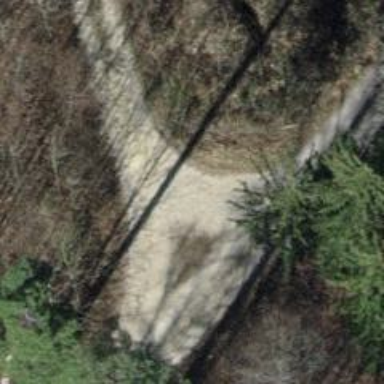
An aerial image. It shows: Gravel track with Grade 3 quality.